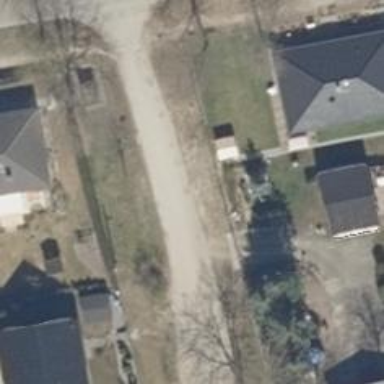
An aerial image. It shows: Residential road with compacted surface.